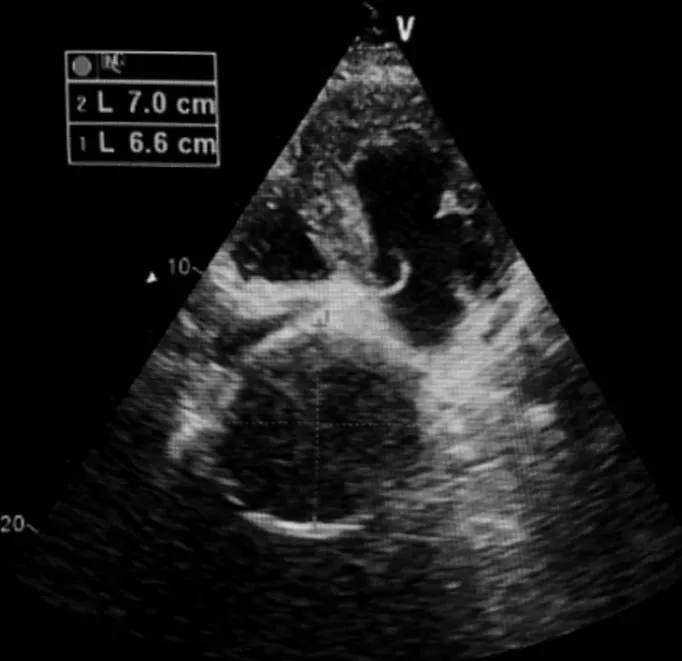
echocardiography: modified apical view showing an echolucent well defined space (70 x 66 mm) next both right and left atrium.
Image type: radiology (ultrasound)